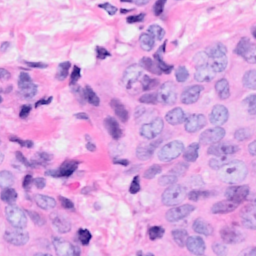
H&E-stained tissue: Breast